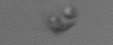
Label: detritus